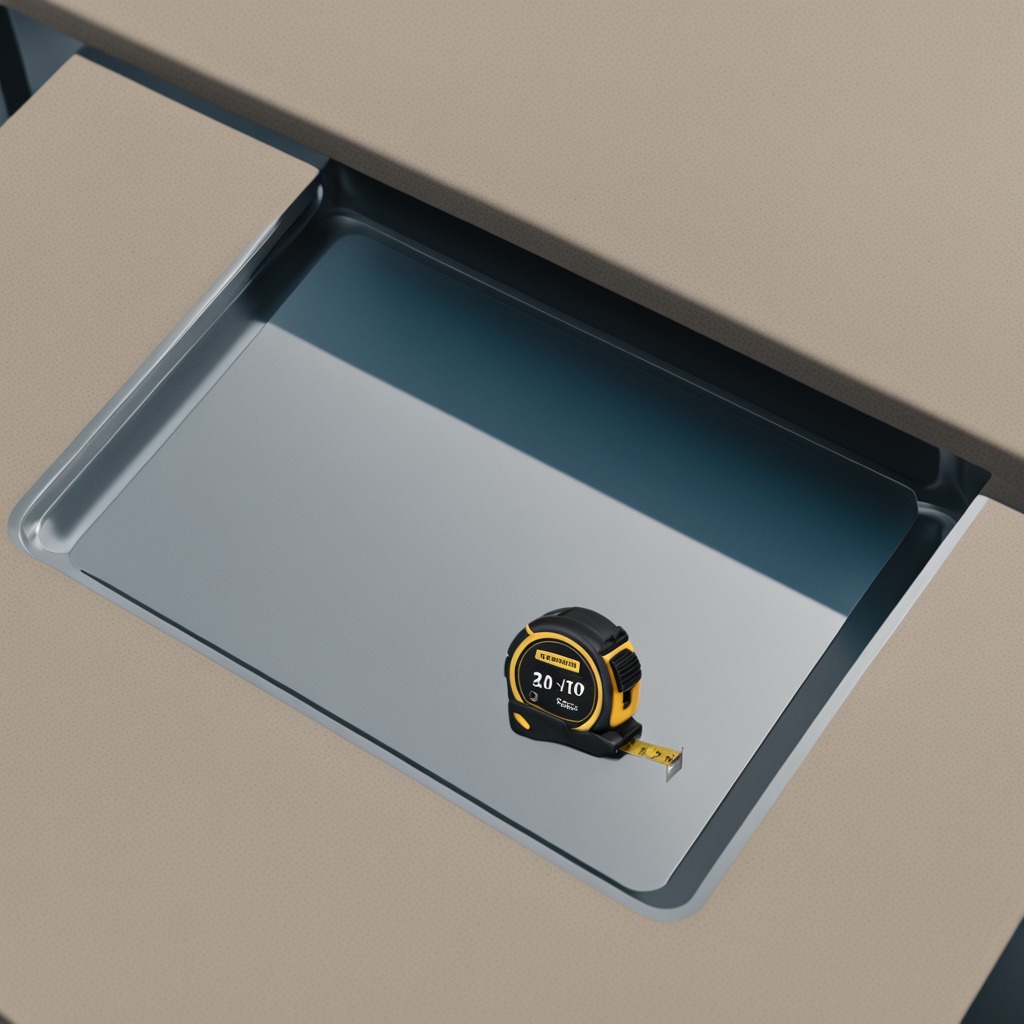
A measuring tape lies on the table.